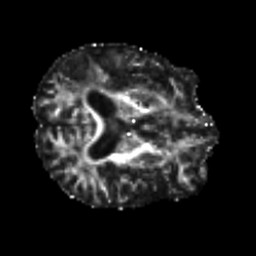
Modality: FA
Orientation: axial
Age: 58
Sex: male
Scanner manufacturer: siemens
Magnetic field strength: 3 T
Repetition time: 7.3 s
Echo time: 0.087 s